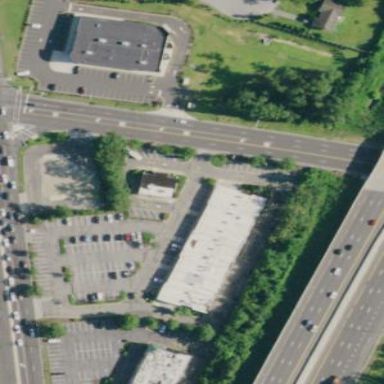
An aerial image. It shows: Retail building.